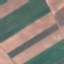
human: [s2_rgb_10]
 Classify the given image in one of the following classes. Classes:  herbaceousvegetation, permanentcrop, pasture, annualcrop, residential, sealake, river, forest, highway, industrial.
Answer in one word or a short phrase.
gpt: AnnualCrop